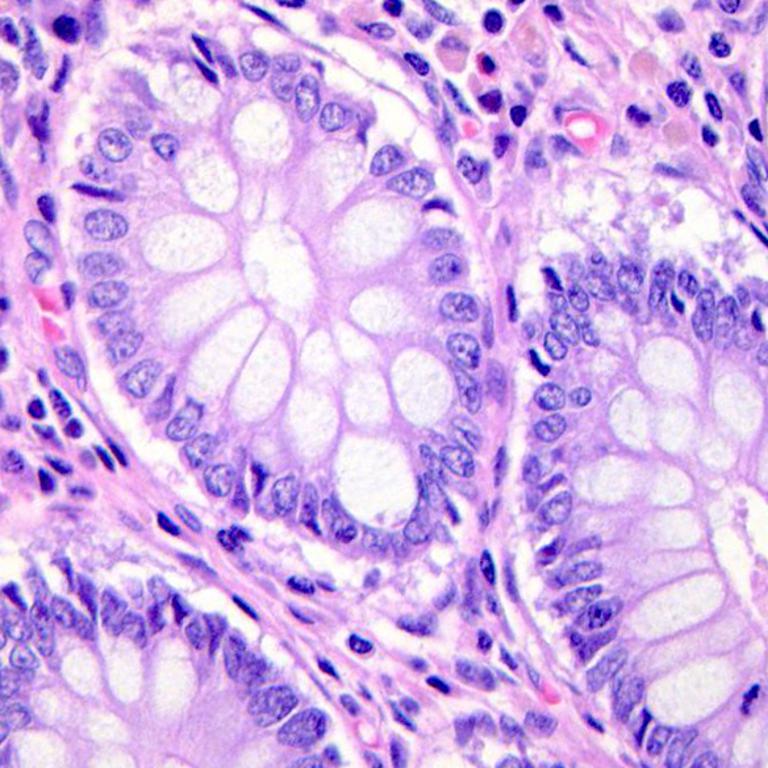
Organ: colon
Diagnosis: benign